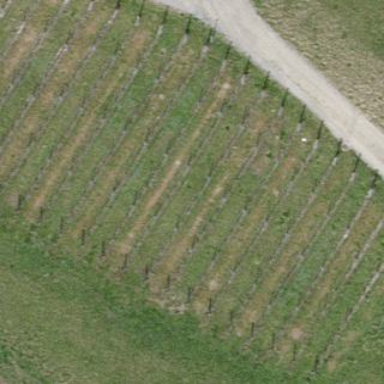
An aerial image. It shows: Vineyard.